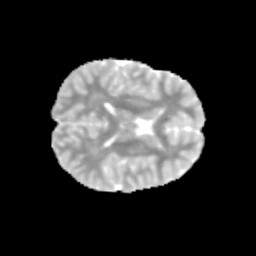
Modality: MD
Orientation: axial
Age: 10
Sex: male
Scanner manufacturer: siemens
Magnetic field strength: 3 T
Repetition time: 3.8 s
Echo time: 0.07 s